Interaction volume radius: 10 \u00c5
Interaction volume height: 15 \u00c5
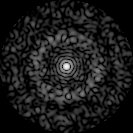
Disorder parameter: 0.8589